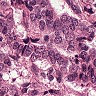
Metastatic tissue present: yes